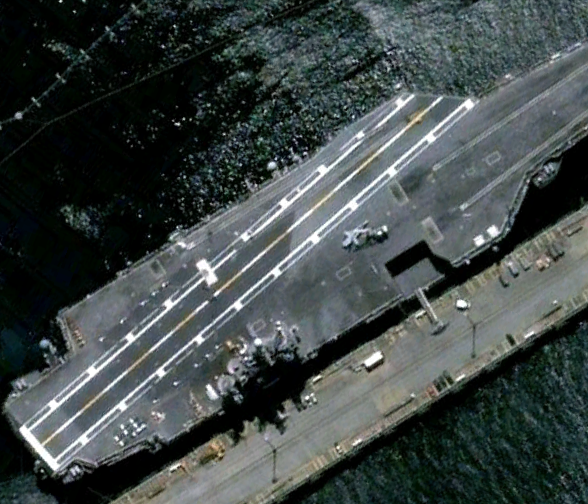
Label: aircraft_carrier